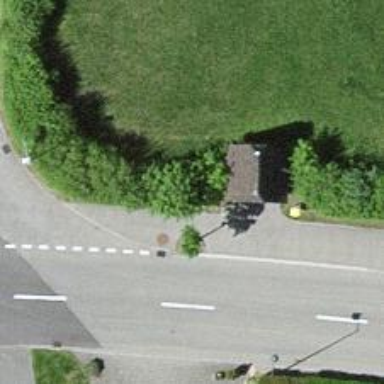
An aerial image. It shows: Telephone amenity.